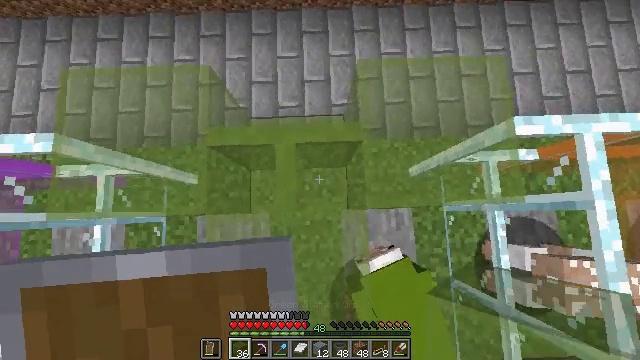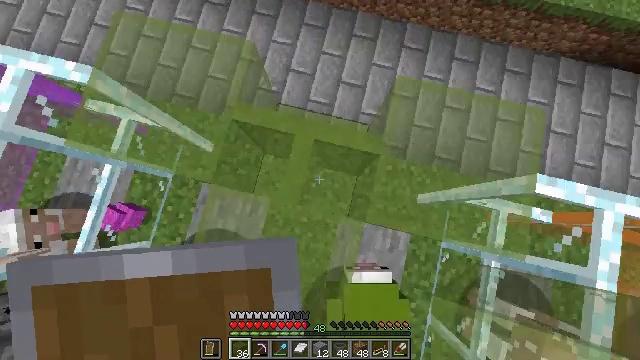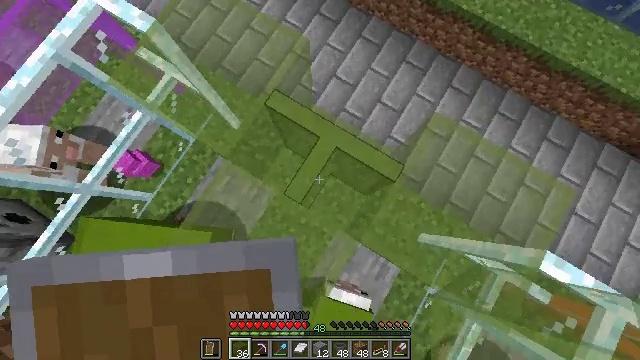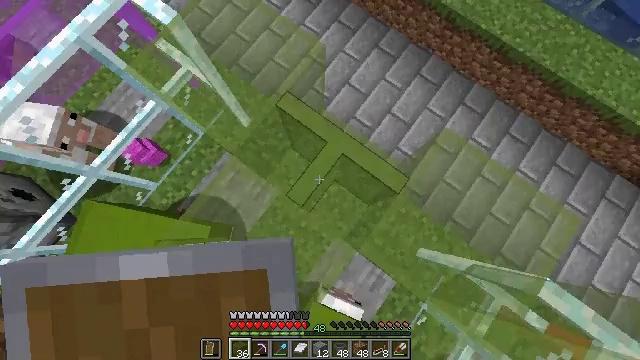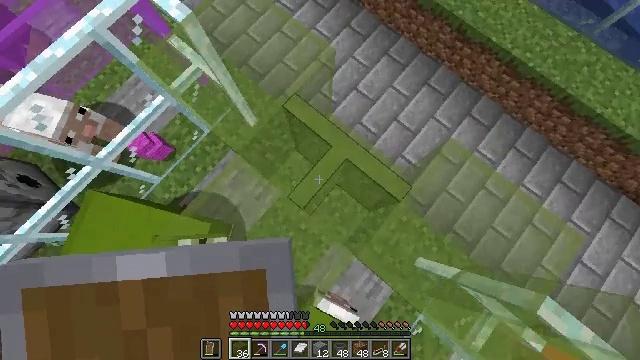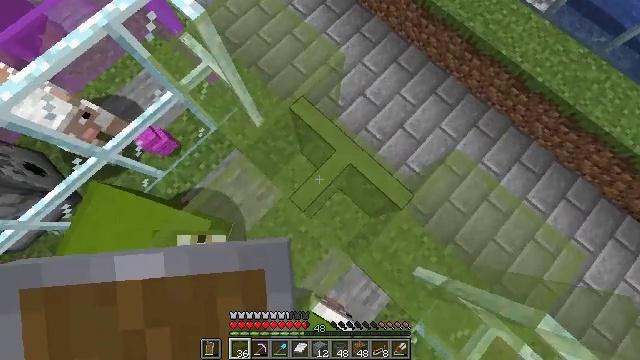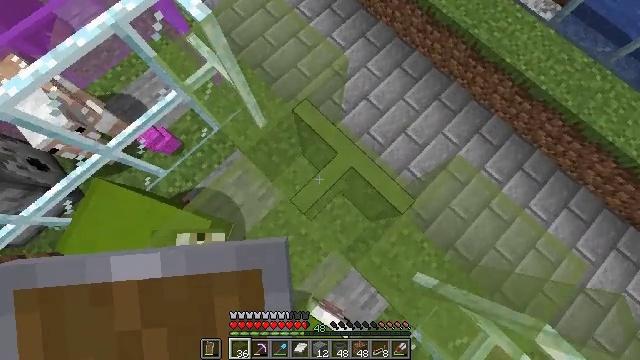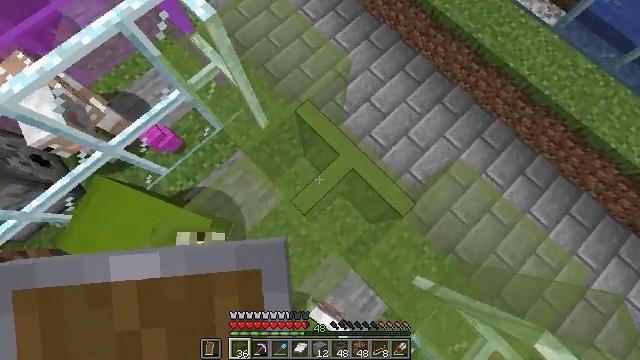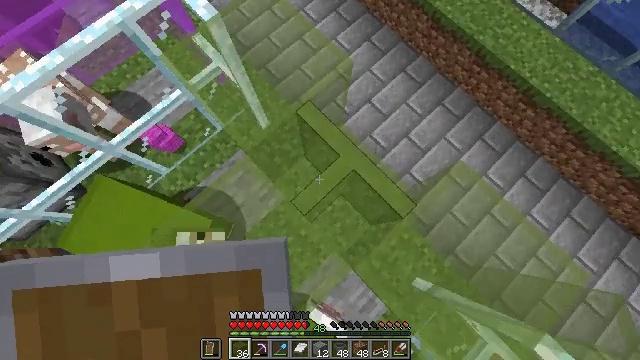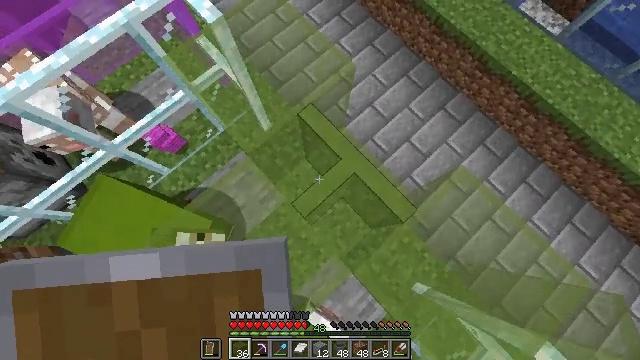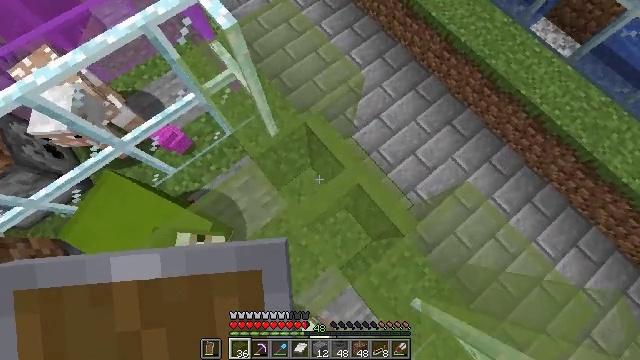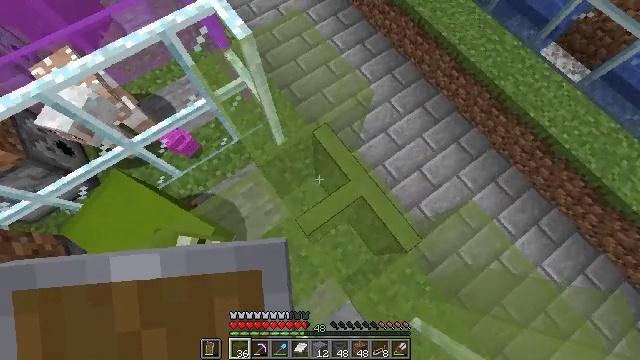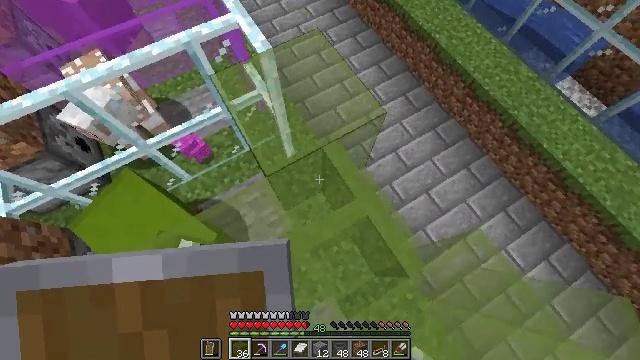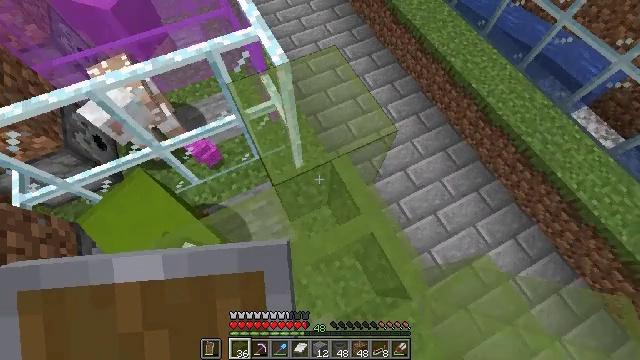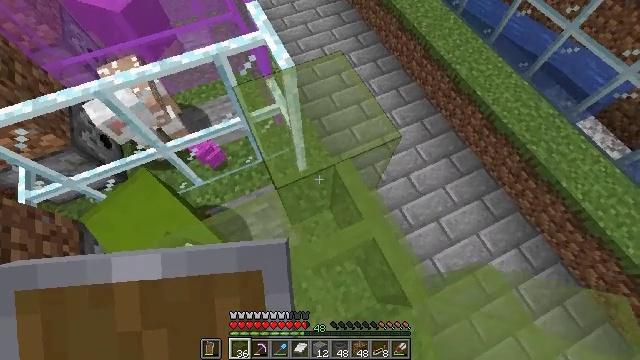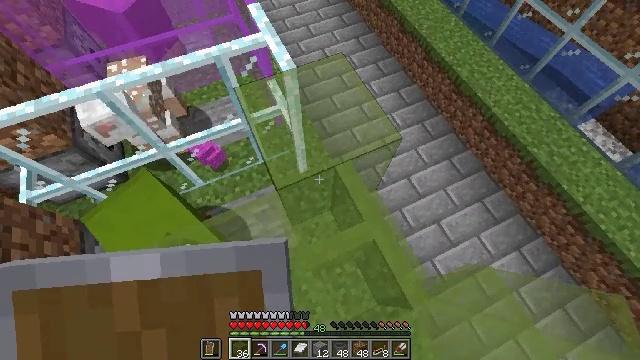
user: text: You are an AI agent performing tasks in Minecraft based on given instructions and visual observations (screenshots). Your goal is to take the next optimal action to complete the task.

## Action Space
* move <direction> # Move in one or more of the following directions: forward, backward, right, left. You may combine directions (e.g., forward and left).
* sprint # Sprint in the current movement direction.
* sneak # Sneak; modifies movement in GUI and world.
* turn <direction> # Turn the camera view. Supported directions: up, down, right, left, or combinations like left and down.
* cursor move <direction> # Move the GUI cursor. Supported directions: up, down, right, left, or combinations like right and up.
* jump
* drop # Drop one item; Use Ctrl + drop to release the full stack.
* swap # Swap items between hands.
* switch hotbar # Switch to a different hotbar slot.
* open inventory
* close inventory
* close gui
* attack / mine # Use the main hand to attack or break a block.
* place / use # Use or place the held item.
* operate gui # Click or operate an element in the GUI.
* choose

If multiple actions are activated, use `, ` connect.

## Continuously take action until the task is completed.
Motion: motion action
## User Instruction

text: Remove the green stained glass pane from the structure.
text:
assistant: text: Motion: turn left
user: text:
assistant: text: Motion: turn left and up
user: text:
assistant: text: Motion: turn left and up
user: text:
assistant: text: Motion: turn left
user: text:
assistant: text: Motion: turn left
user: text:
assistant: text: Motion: turn left
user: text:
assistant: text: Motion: turn left
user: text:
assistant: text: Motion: no_op
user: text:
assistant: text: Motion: no_op
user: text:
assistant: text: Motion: turn left and up
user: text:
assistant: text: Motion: turn left and up
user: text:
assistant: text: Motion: turn left and up
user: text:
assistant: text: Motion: turn left and up
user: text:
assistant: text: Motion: turn left
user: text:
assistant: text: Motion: no_op
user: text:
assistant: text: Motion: no_op
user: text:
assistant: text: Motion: no_op
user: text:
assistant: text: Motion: no_op
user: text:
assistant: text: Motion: no_op
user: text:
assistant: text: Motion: no_op
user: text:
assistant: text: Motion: no_op
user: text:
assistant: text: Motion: no_op
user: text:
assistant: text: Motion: no_op
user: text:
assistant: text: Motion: no_op
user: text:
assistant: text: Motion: no_op
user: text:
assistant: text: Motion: no_op
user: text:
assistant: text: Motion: no_op
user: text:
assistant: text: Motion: no_op
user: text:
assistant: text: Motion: no_op
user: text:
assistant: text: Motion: no_op